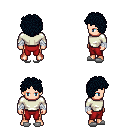
a pixel art fantasy rpg character, male body template, human, light skin, white long-sleeve shirt, red pants, raven curly afro hairstyle, white cloth bandages, white slippers, four views (front, back, left, right), 2x2 character sprite sheet, small pixel art, hard edges, no anti-aliasing